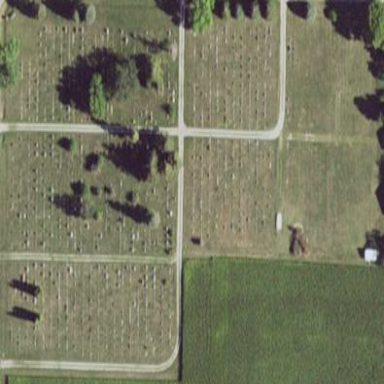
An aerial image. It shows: Cemetery.